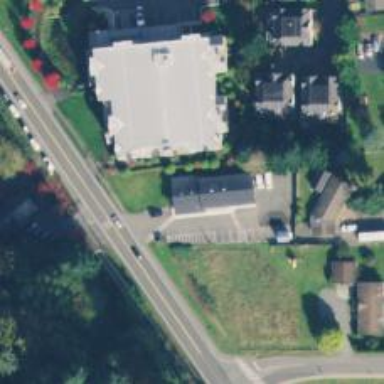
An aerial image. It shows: Fitness centre on leisure land.